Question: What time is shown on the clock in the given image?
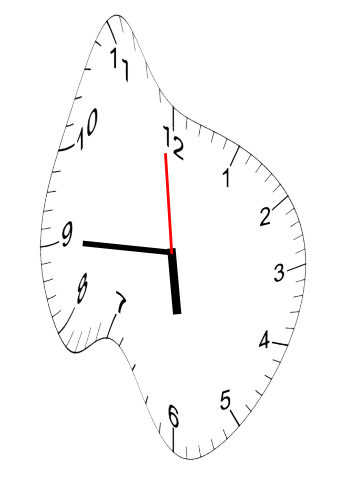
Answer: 05:44:59